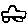
Label: car